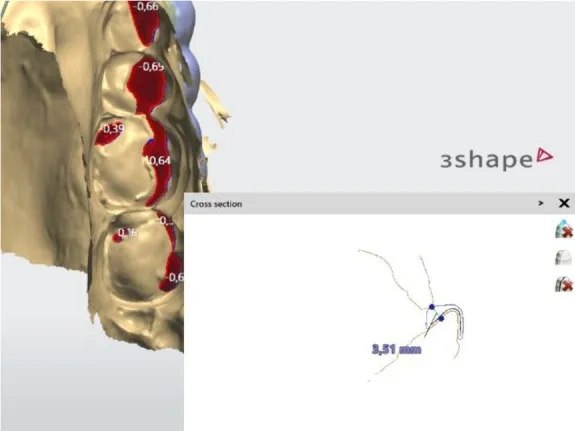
Frontal palatal extension of the splint (3Shape).
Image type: radiology (ct)